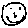
Label: smiley face